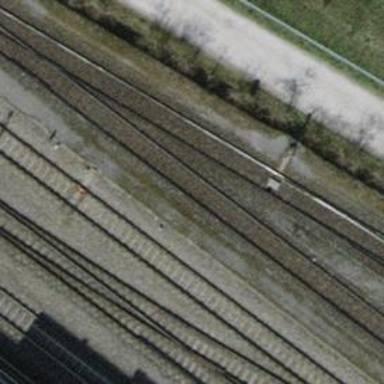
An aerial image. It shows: Railway switch.